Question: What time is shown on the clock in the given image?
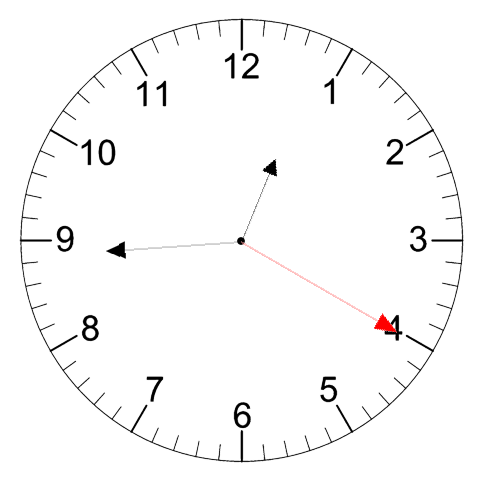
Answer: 12:44:20